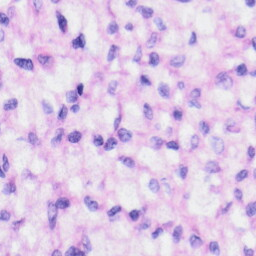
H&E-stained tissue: Liver